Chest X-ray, AP view. Patient: 11 years old, sex M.
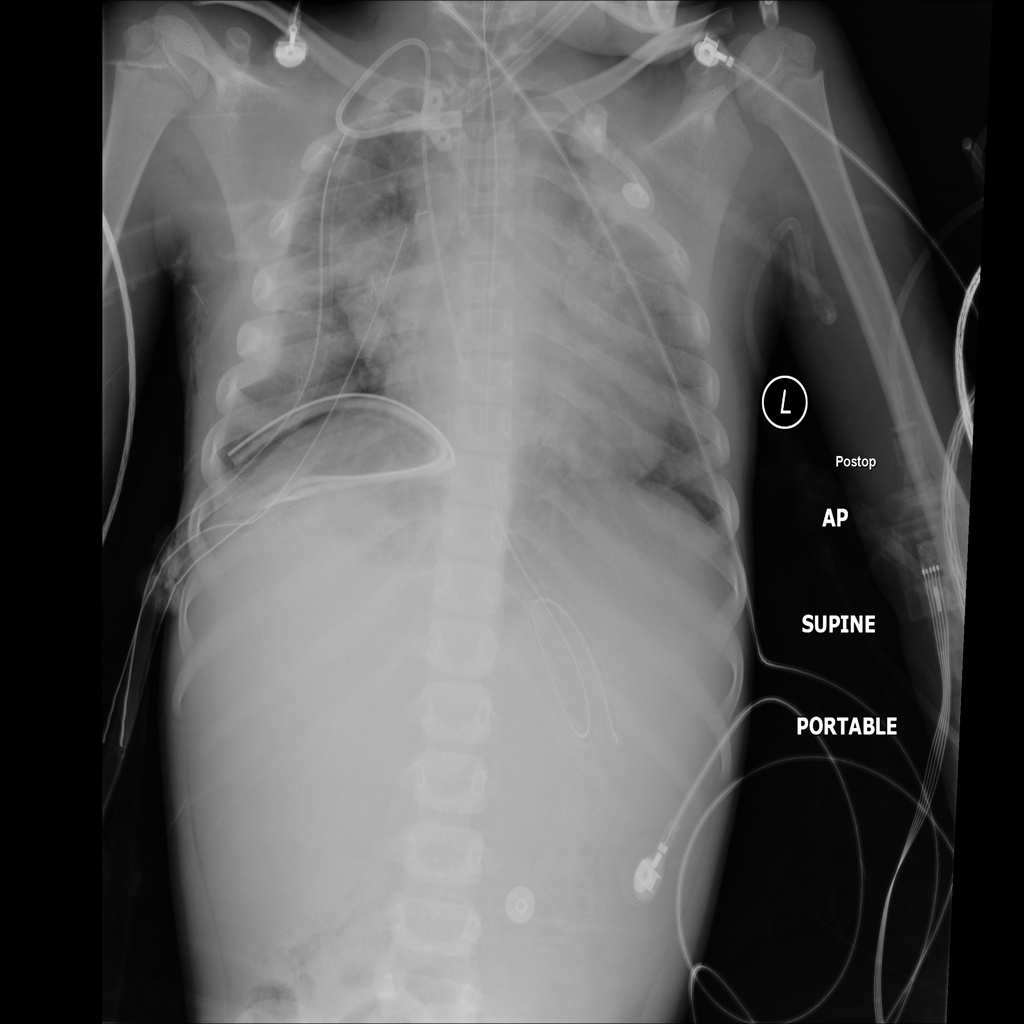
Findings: Atelectasis, Emphysema, Infiltration